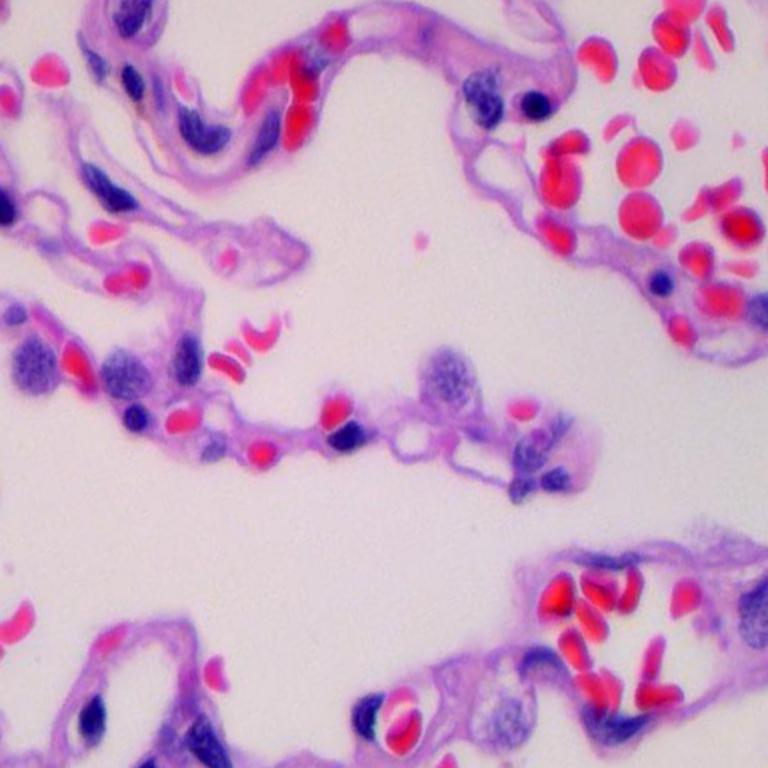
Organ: lung
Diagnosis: benign